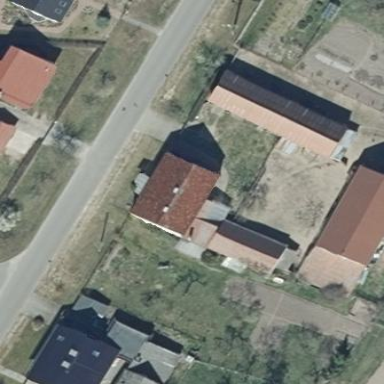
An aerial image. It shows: Residential building.